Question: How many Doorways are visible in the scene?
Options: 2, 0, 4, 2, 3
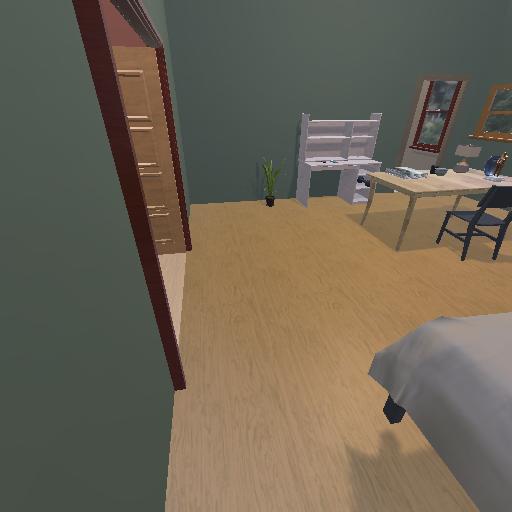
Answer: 2